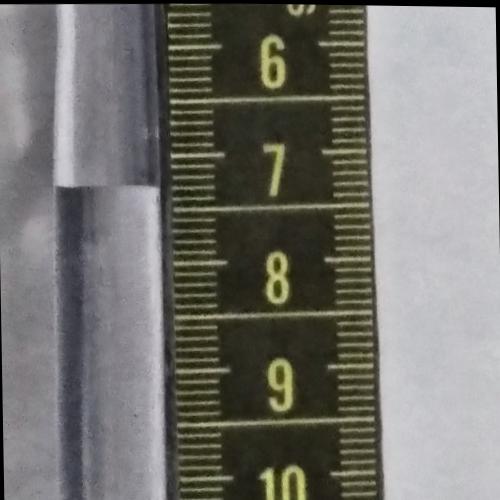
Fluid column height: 7.3 cm